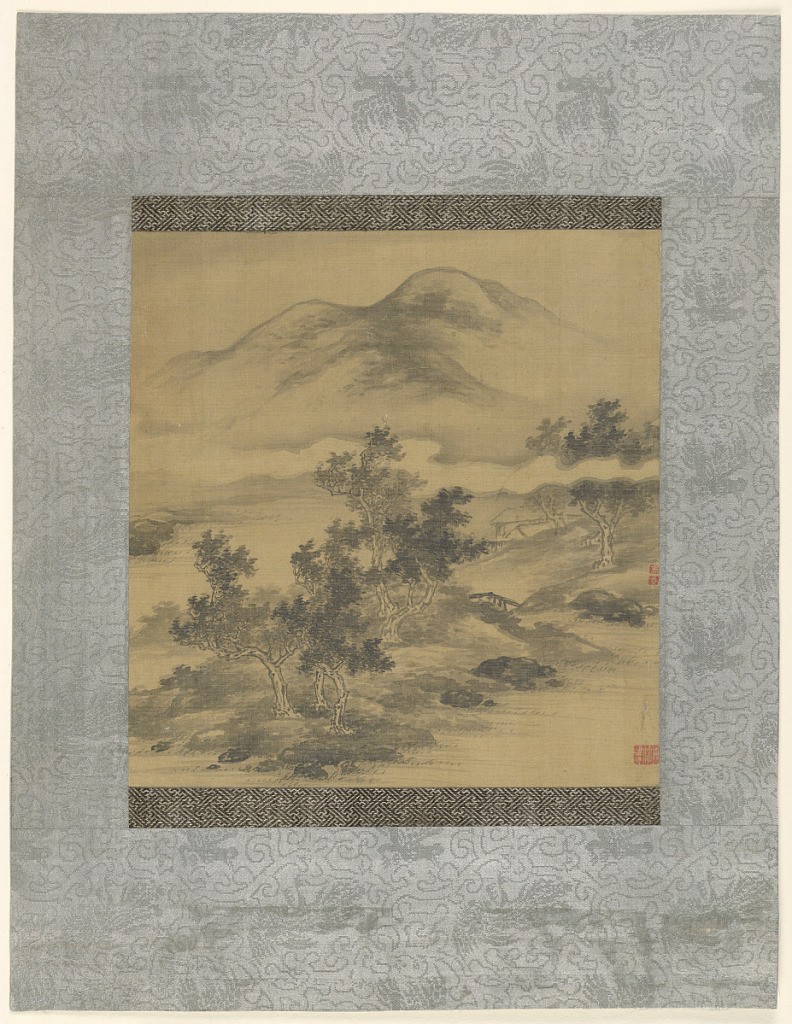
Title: Mountain Landscape
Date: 17th century
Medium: brush and black ink on silk, mounted, and with a gray brocade mat
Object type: Drawing
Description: Vertical rectangle. Mountain in background, with groups of trees in the foreground, a small bridge in right middle distance and above, a house.